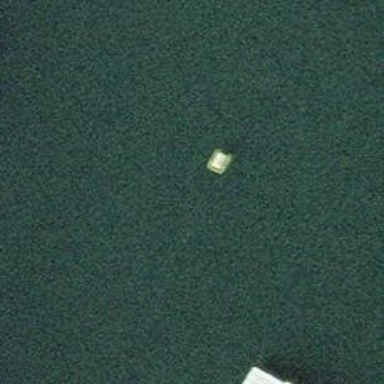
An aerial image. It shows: Man-made buoy.